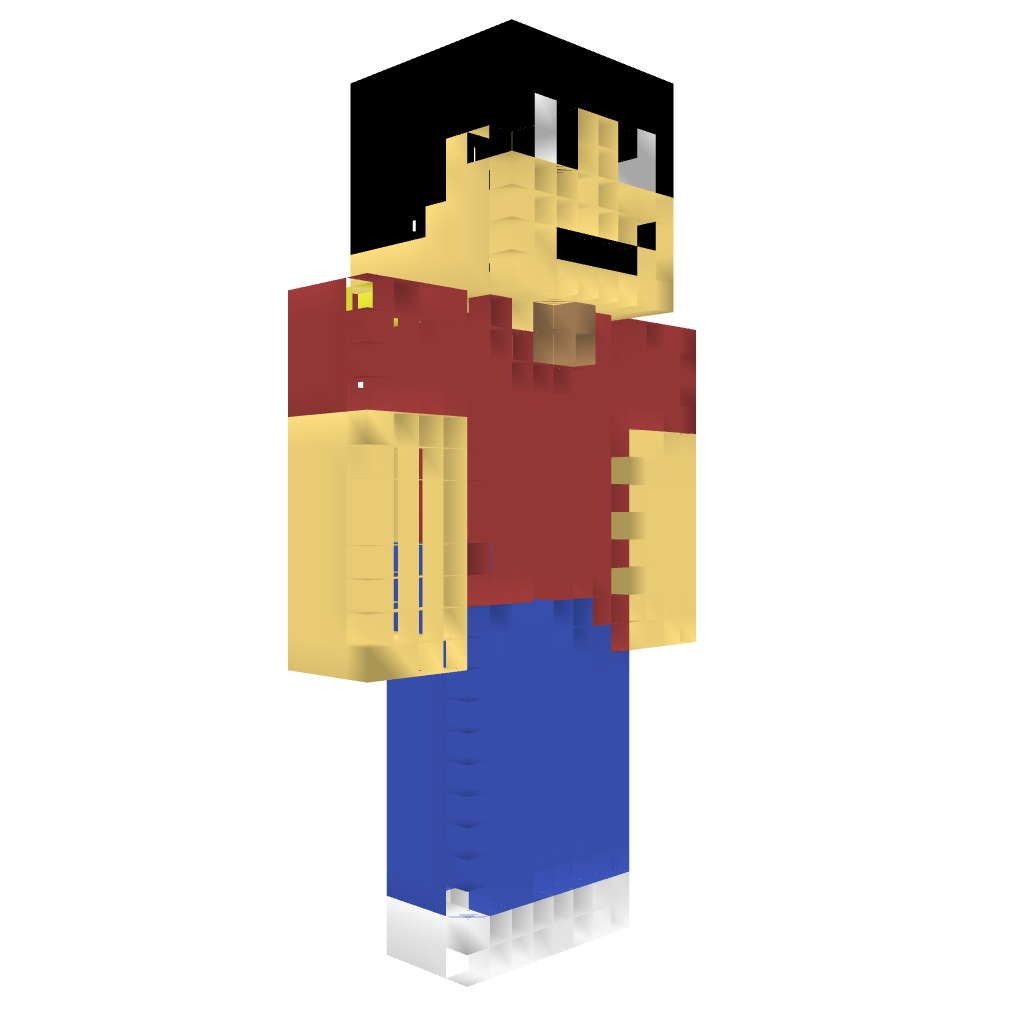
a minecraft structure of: My Statue good quality